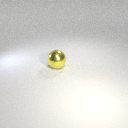
large yellow metal sphere